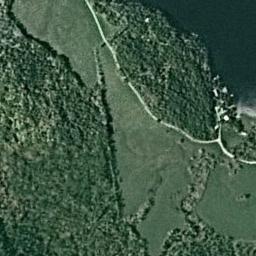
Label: wetland